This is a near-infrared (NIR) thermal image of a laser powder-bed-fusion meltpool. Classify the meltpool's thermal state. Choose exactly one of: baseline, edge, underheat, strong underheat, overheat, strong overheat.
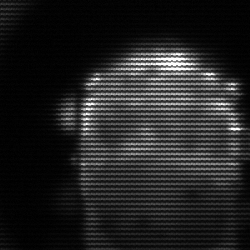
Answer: baseline